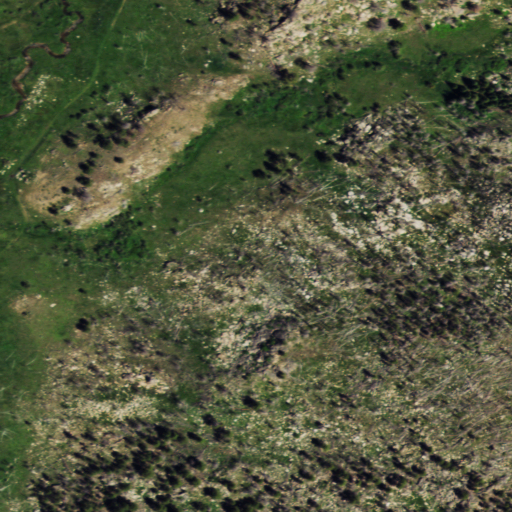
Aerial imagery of valley in Wyoming named Hidden Gulch containing shrub, grassland, evergreen forest, and woody wetlands